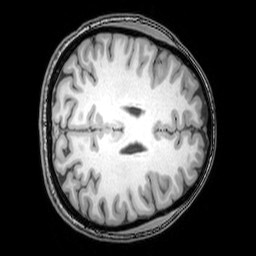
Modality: T1w
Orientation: axial
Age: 26
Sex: female
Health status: healthy
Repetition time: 0.081 s
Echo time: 0.037 s